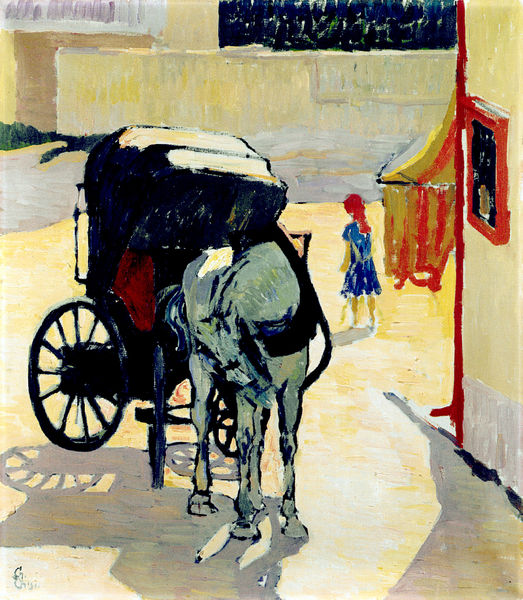
Titel: Cavallo bianco, Der Einspänner
Künstler: Giovanni Giacometti
Institution: (Privatsammlung)
Schlagwörter: blau, gemälde, himmel, schatten, weiß, bäume, gelb, grün, impressionismus, mädchen, stadt, braun, bunt, fenster, frau, grau, haar, kleid, licht, schwarz, strasse, dach, gebäude, haus, rot, weg, expressionismus, wand, stehen, sonne, boden, haare, kind, pferd, räder, hufe, mähne, schweif, zügel, fahne, moderne, gepäck, abstrakt, farben, leer, modern, mauer, formen, lila, droschke, kutsche, platz, ziehen, rad, wagen, warten, striche, expressionistisch, zirkus, pinsel, schimmel, hufen, rote haare, müde, verdeckt, zelt, markise, verdeck, lee, kummet, pfed, kleind, zeihen, hellgebl